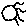
Label: sun